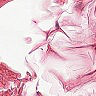
Metastatic tissue present: no